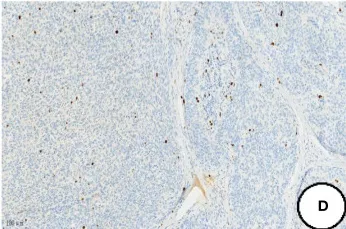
Immunohistochemical expression.Ki-67 proliferation index was less than 5% (Coloration EnVision,magnificationx200).
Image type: pathology (immunostaining)